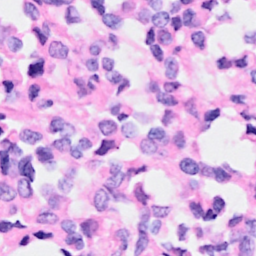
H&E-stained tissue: Breast